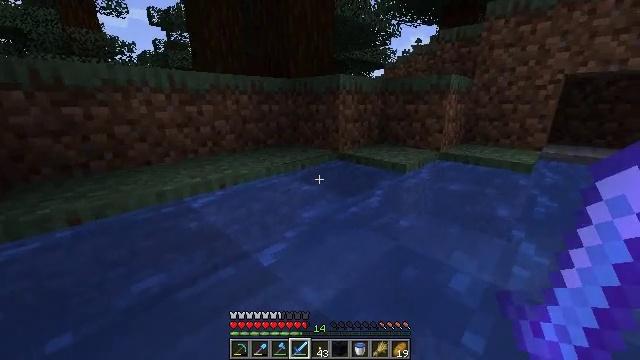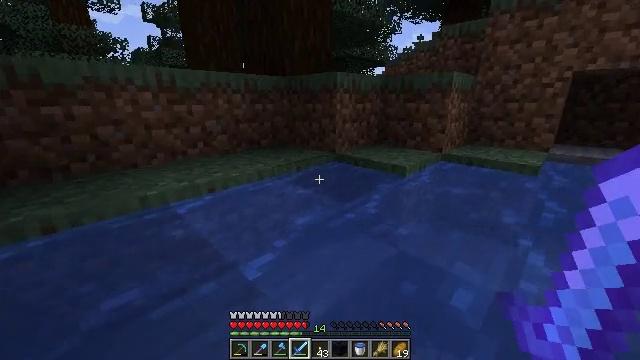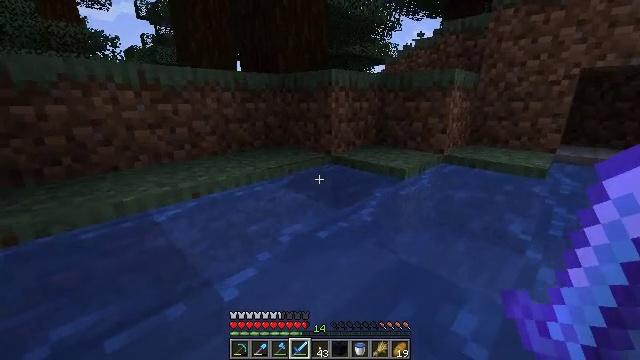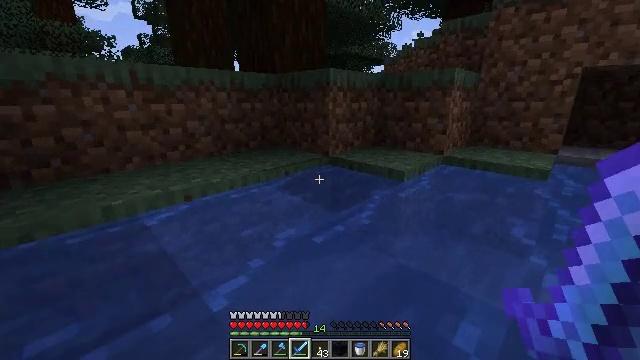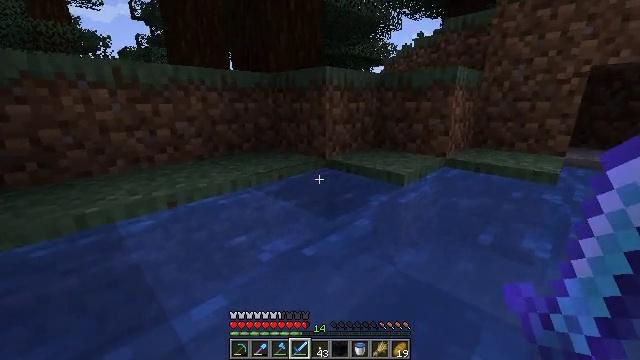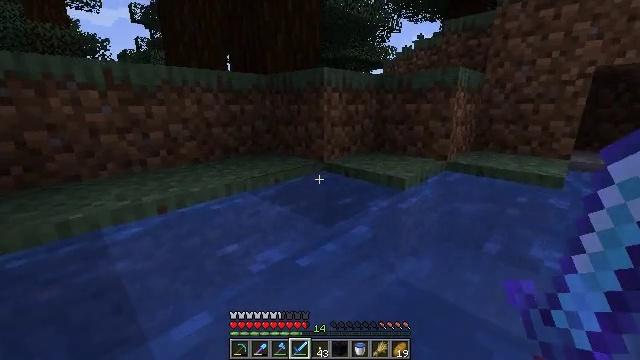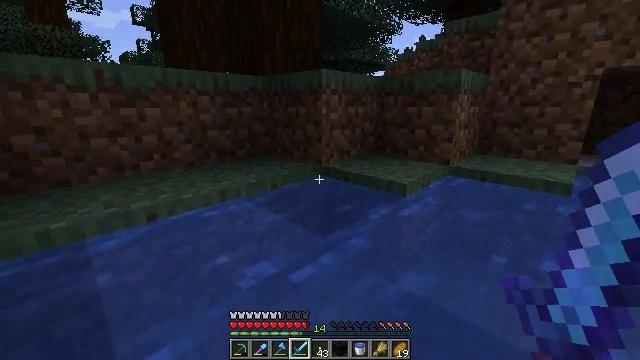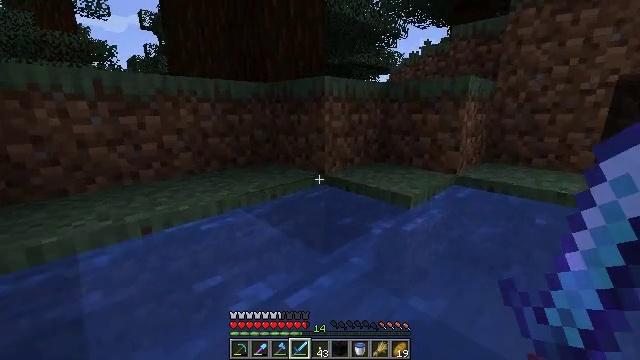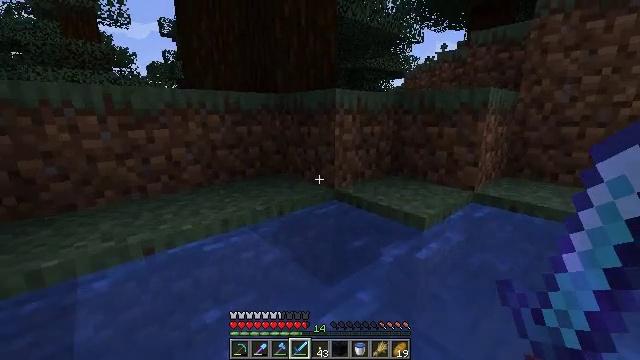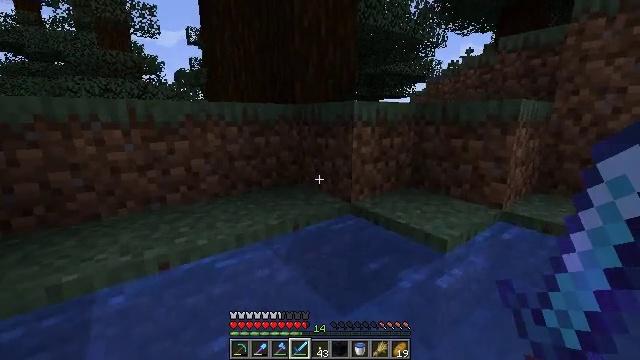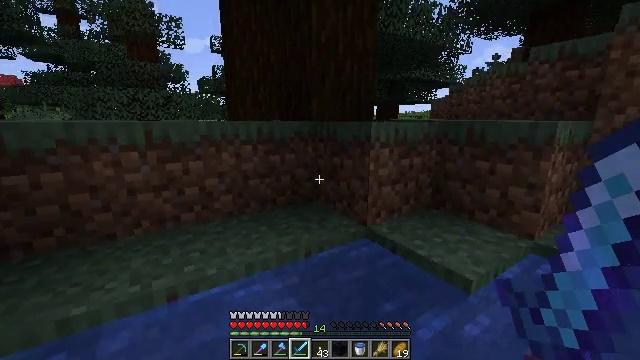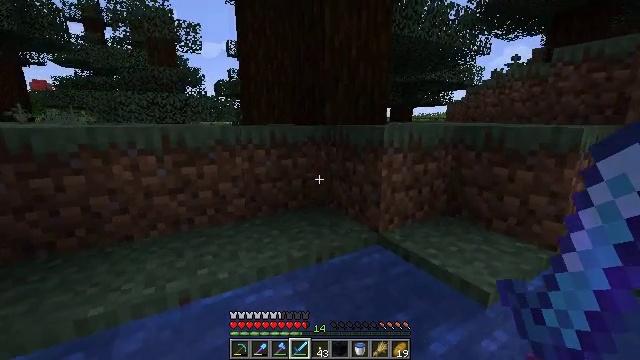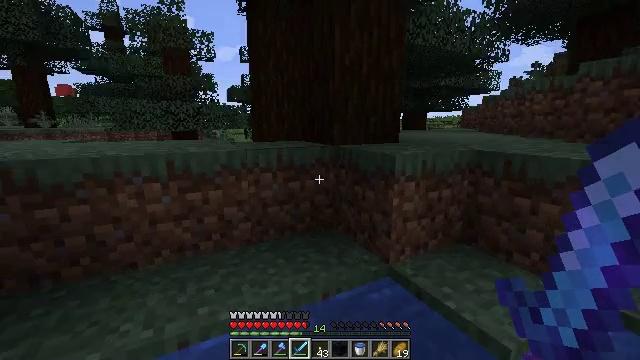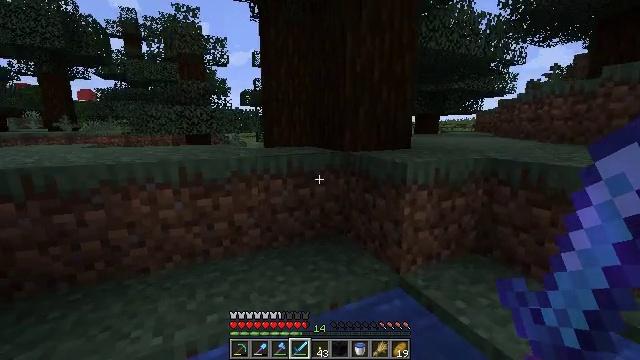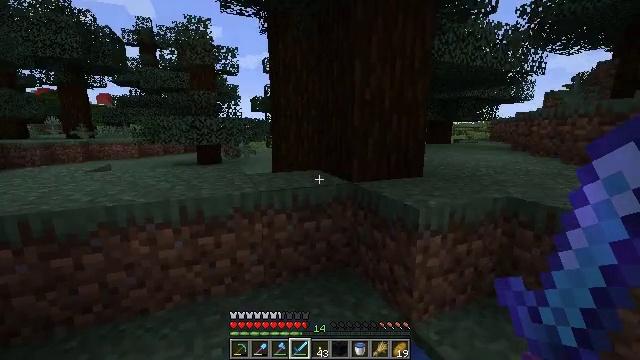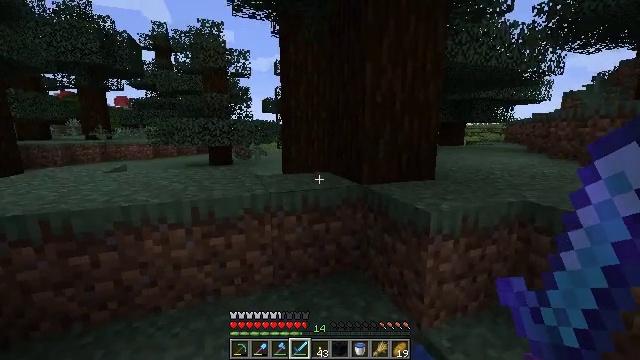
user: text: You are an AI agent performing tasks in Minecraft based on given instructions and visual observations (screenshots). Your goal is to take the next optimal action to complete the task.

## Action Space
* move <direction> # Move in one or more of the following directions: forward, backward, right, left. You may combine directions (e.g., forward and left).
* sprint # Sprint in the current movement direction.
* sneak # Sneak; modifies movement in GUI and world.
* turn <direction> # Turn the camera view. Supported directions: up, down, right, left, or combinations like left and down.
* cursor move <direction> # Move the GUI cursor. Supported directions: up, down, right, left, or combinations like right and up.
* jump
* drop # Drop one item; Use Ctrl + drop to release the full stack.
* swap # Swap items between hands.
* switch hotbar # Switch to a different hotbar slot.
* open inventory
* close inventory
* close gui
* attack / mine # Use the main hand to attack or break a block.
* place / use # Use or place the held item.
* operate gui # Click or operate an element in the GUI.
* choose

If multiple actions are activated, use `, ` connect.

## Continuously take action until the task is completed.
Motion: motion action
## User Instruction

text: Harvest sweet berries by mining the bush.
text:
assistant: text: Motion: move forward, sprint
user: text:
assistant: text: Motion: move forward, sprint
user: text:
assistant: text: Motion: move forward, sprint
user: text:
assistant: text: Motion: move forward, sprint
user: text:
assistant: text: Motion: move forward, sprint
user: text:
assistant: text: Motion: move forward, sprint, jump
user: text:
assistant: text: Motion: move forward, sprint, turn left, jump
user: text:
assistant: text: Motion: move forward, sprint, turn left, jump
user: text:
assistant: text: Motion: move forward, sprint, turn left, jump
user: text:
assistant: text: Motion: move forward, sprint, turn left, jump
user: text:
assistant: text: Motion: move forward, sprint, turn left, jump
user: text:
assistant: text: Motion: move forward, sprint, turn left, jump
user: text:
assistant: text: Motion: move forward, sprint, turn left, jump
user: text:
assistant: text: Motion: move forward, sprint, turn left, jump
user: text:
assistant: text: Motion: move forward, sprint, turn left, jump
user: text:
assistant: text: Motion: move forward, sprint, turn left, jump
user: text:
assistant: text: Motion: move forward, sprint, turn left, jump
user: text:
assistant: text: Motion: move forward, sprint, turn left, jump
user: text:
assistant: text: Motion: move forward, sprint, turn left, jump
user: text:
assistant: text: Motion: move forward, sprint, turn left, jump
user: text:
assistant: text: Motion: move forward, sprint, turn left, jump
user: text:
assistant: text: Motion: move forward, sprint, turn left, jump
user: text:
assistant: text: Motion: move forward, sprint, turn left, jump
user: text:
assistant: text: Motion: move forward, sprint, turn left, jump
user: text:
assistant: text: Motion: move forward, sprint, turn left, jump
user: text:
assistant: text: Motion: move forward, sprint, turn left, jump
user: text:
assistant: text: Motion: move forward, sprint, jump
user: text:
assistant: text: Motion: move forward, sprint, jump
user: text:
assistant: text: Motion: move forward, sprint, turn left, jump
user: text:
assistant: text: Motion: move forward, sprint, turn left, jump